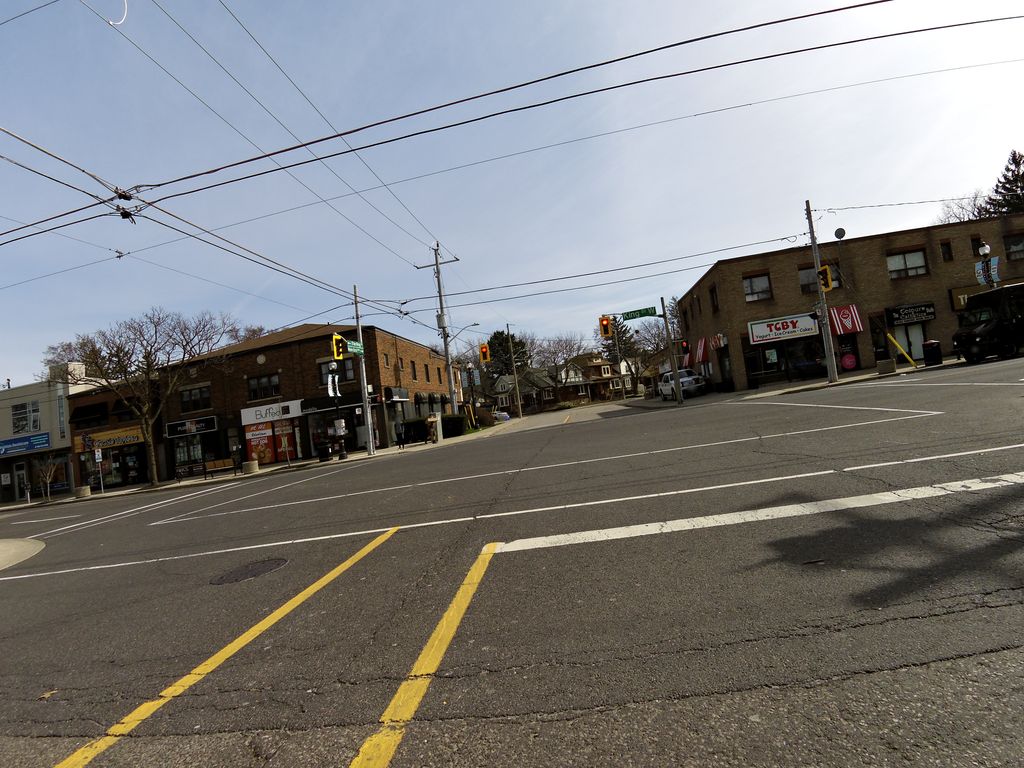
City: hamilton